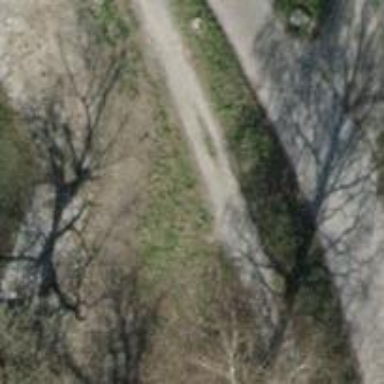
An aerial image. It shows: Dirt footway.